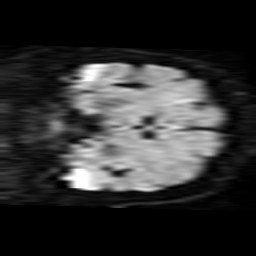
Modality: TRACE
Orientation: coronal
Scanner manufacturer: philips
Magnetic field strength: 1.5 T
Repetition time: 4.771 s
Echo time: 0.07843 s